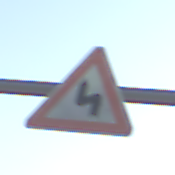
Verkehrszeichen: DoppelkurveZunaechstLinks
Umgebung: Outdoor, Special
Tageszeit: SunriseSunset
Wetter: Clear
Licht: Natural
Jahreszeit: NotSpecified
Kontrast: MediumContrast